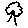
Label: tree